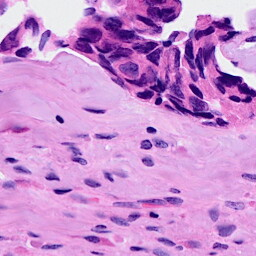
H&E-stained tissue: Breast